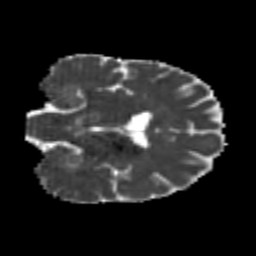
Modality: MD
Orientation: coronal
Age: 26
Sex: male
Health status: healthy
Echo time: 0.074 s